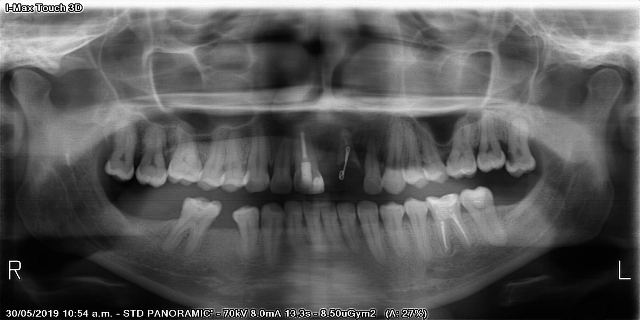
adult